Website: ulta-beauty
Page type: address-validator
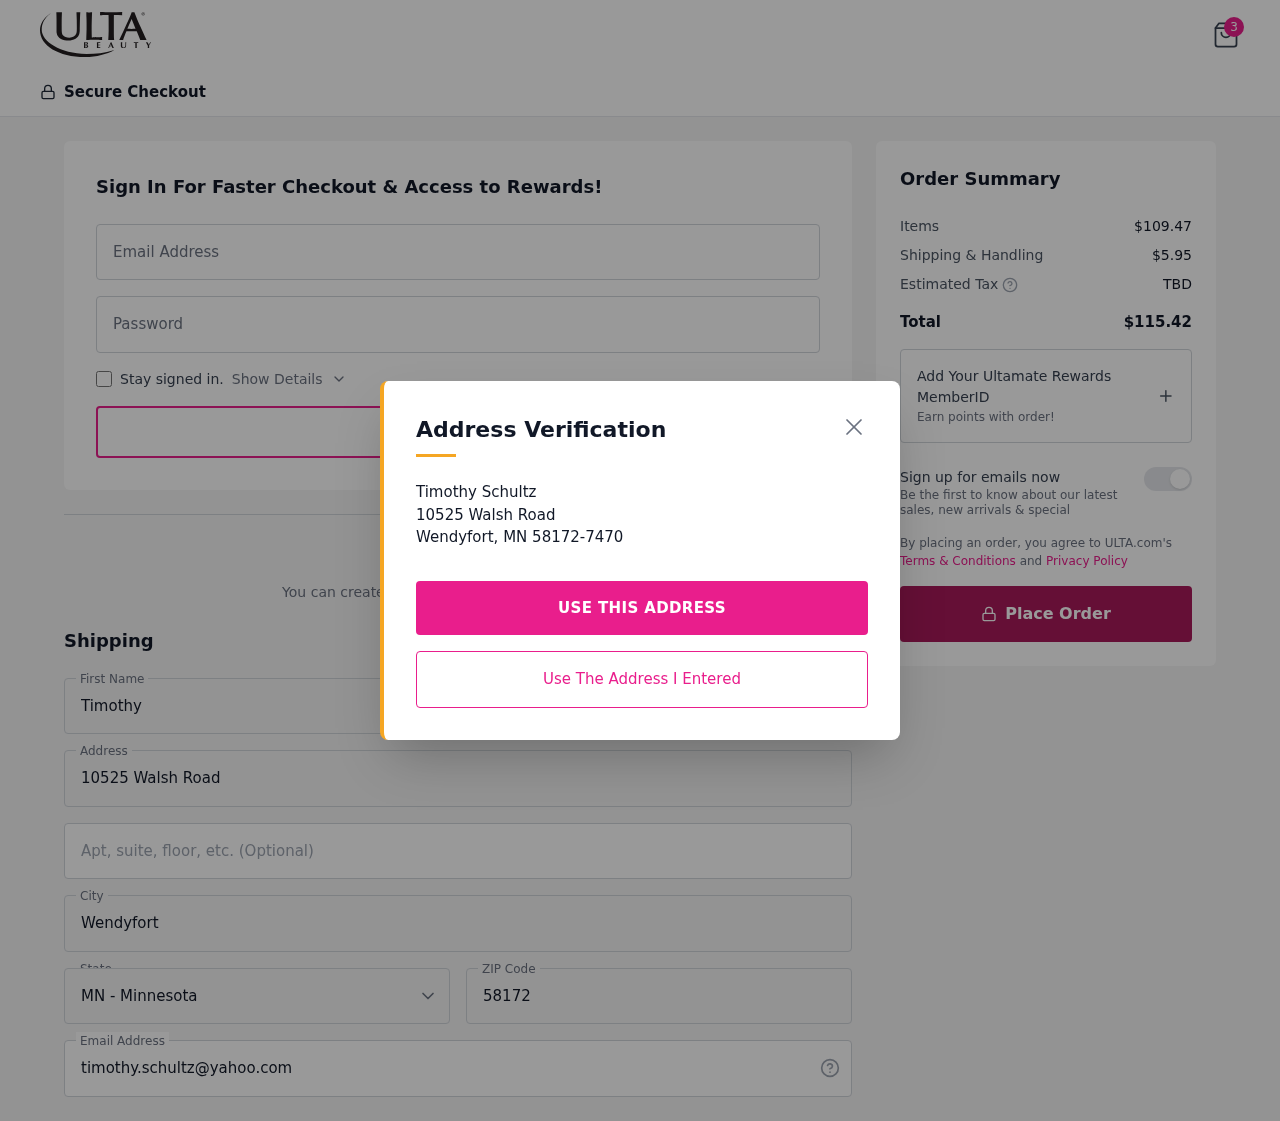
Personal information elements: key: PII_CITY
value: Wendyfort
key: PII_EMAIL
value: timothy.schultz@yahoo.com
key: PII_FIRSTNAME
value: Timothy
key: PII_LASTNAME
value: Schultz
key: PII_POSTCODE
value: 58172
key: PII_STATE_ABBR
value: MN
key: PII_STREET
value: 10525 Walsh Road
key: PII_STREET2
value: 10525 Walsh Road
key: PII_FULLNAME2
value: Timothy Schultz
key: PII_CITY2
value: Wendyfort
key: PII_STATE_ABBR2
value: MN
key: PII_POSTCODE_FULL
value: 58172
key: PII_POSTCODE_EXT
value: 7470
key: PII_POSTCODE_NUMERIC
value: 58172
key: PII_POSTCODE_EXT_NUMERIC
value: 7470
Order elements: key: ORDER_NUM_ITEMS
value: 3
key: ORDER_SUBTOTAL
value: $109.47
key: ORDER_SHIPPING_COST
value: $5.95
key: ORDER_TOTAL
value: $115.42